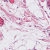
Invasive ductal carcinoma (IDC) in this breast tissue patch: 0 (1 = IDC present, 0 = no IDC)